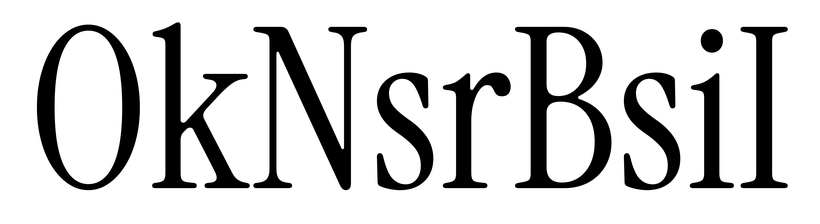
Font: InstrumentSerif-Regular